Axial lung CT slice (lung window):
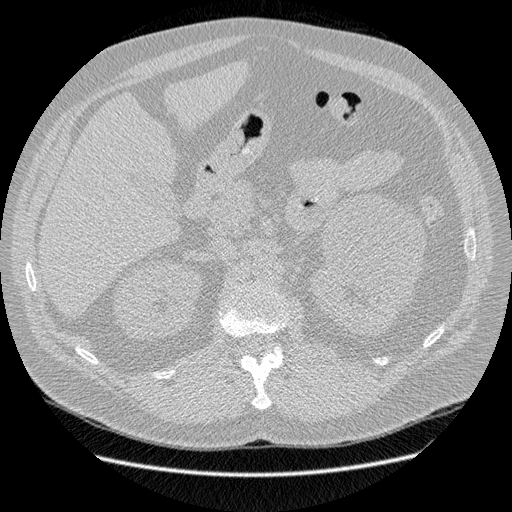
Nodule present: no